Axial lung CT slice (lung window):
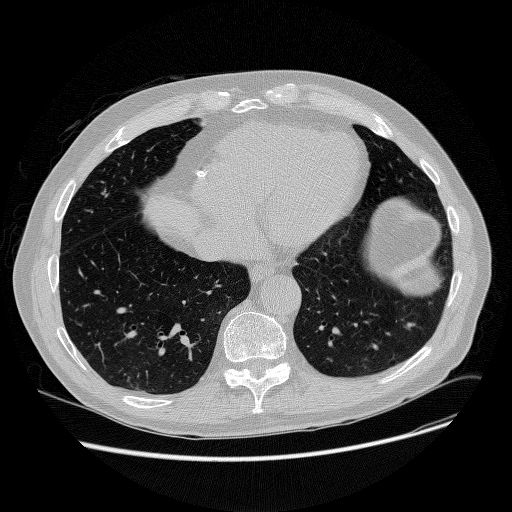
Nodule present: no